Interaction volume radius: 5 \u00c5
Interaction volume height: 10 \u00c5
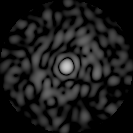
Disorder parameter: 0.8692